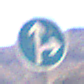
Verkehrszeichen: VorgeschriebeneFahrtrichtungGeradeausOderRechts
Umgebung: Outdoor, Nature
Tageszeit: Midday
Wetter: Clear
Licht: Natural
Jahreszeit: NotSpecified
Kontrast: HighContrast